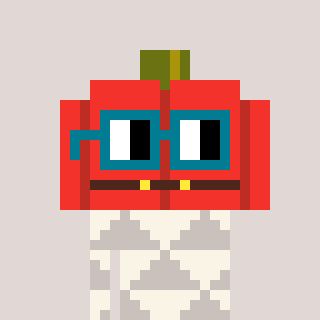
a pixel art character with square dark green glasses, a pumpkin-shaped head and a foggrey-colored body on a warm background